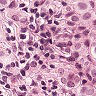
Metastatic tissue present: yes